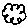
Label: cloud